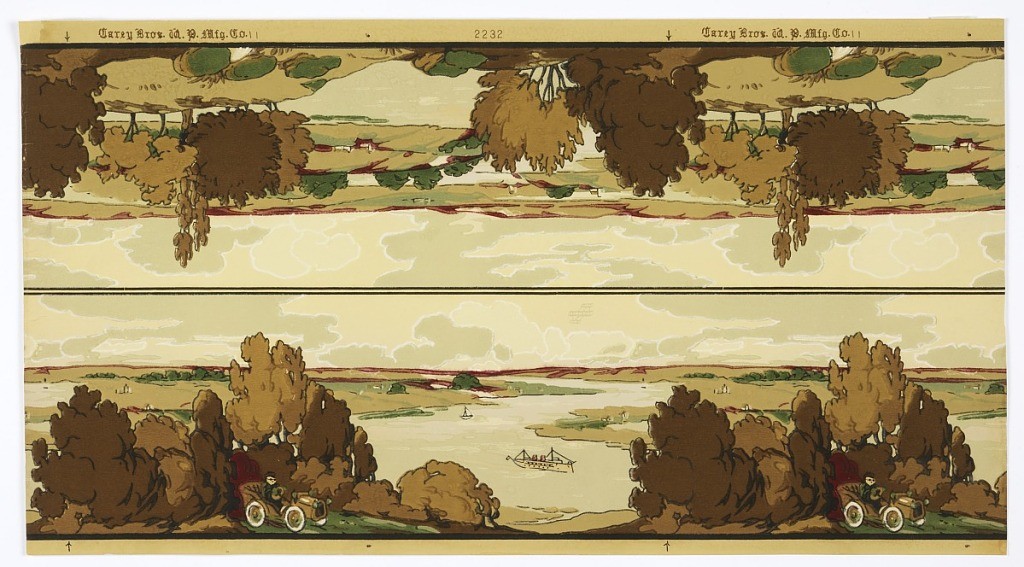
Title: Frieze
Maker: Carey Bros. W.P. Mfg. Co., Philadelphia, Pennsylvania, founded 1882
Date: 1905–1915
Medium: Machine-printed paper
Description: Landscape frieze, containing two separate borders on top and bottom. The top border is mainly a landscape design with trees in foreground, hills in background, with meandering river running amidst peninsulas. The bottom frieze contains a boat in the river and an automobile in the foreground, with an airplane flying overhead. Printed in greens, browns,  and red on tan ground.